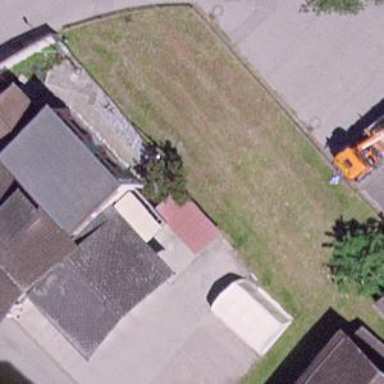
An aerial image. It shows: Garage.